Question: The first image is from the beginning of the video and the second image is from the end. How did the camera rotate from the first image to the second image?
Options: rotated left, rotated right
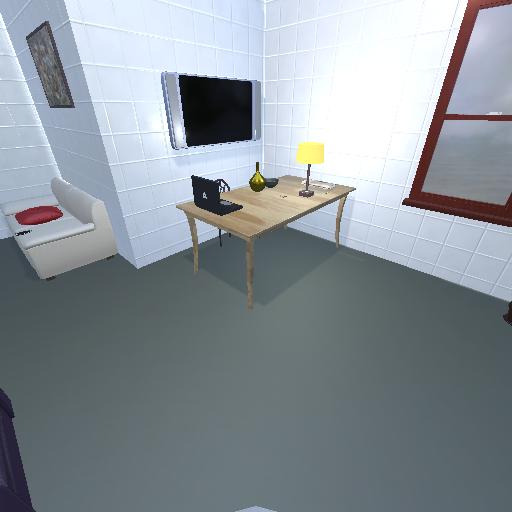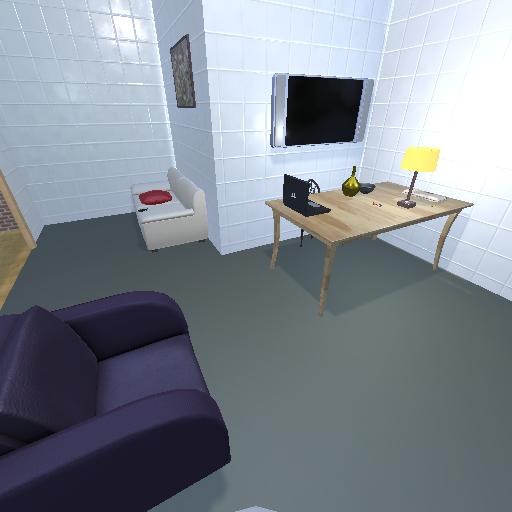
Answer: rotated left